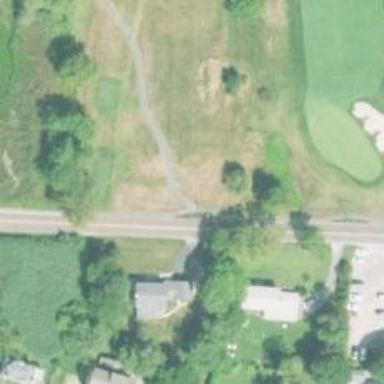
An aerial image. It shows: Path for both roads and golfers.